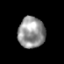
Tissue: prostate
Cell type: T cells
Senescence score: 0.3251
Nuclear area (px): 815
Mean DAPI intensity: 148.015